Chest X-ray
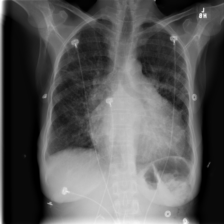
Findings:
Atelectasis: negative
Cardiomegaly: positive
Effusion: negative
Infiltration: negative
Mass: negative
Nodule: negative
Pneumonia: negative
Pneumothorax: negative
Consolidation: negative
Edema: negative
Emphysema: negative
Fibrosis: negative
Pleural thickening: negative
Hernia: negative